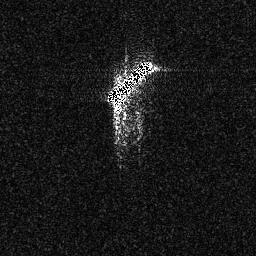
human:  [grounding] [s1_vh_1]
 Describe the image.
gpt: In the satellite image, there is  <ref>1 large ship </ref> <box>[[41, 22, 60, 41, 0]]</box> located at center.